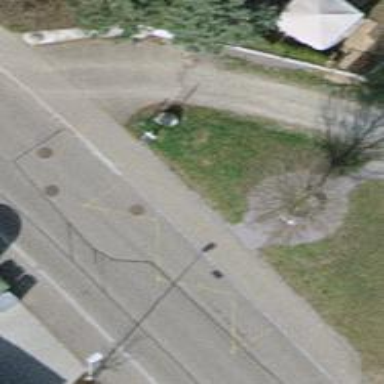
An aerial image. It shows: Bus stop with platform for public transport.